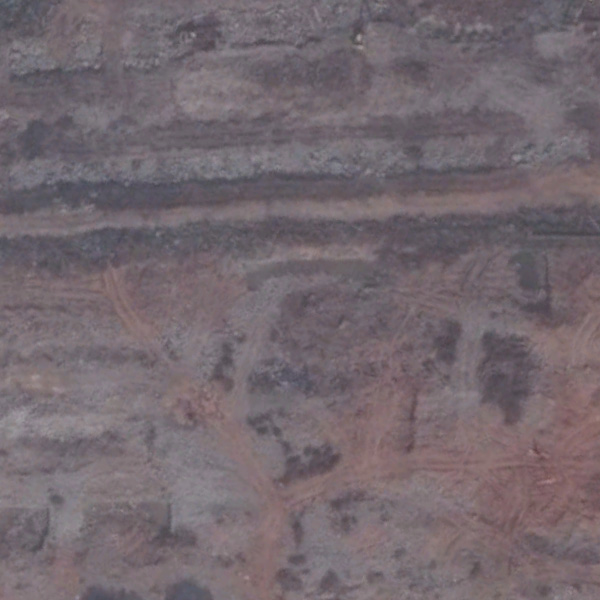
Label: BareLand